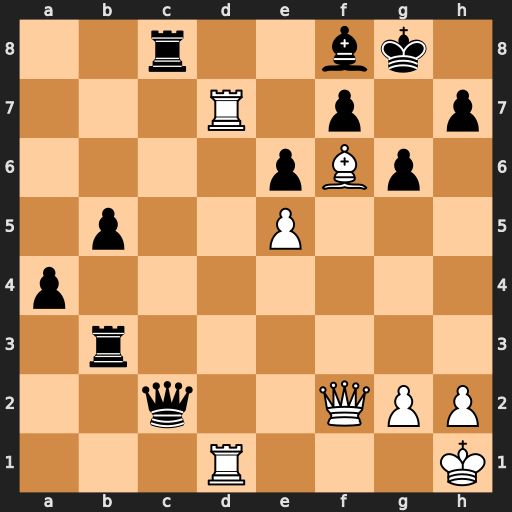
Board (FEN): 2r2bk1/3R1p1p/4pBp1/1p2P3/p7/1r6/2q2QPP/3R3K
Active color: w
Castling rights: -
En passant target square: -
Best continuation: Qxc2 Rxc2 Rd8 Rb1 Rxb1